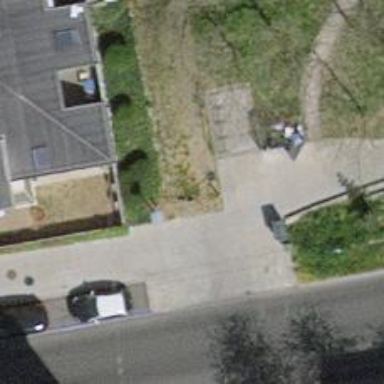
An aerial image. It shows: Bollard barrier.